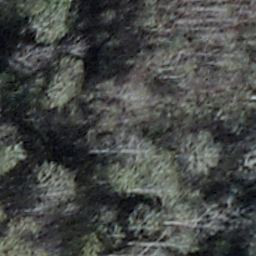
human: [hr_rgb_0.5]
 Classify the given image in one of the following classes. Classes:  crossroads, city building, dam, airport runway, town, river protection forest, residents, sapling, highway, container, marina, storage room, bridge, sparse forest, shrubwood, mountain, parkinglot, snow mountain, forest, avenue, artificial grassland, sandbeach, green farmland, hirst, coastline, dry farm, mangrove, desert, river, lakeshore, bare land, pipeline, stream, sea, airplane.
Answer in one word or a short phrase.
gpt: shrubwood